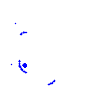
Particle: electron